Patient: sex F, age 69
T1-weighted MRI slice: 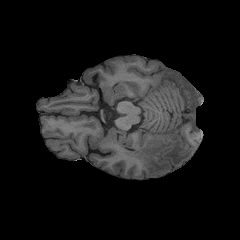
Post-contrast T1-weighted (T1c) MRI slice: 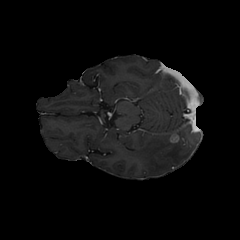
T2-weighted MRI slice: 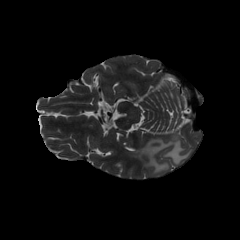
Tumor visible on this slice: yes
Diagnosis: Glioblastoma, IDH-wildtype
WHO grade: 4